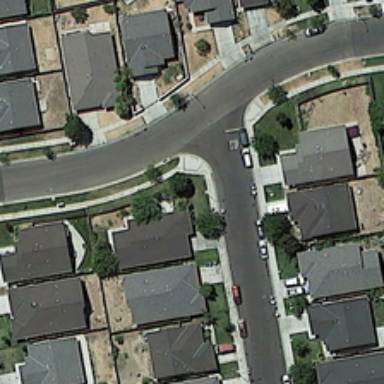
Many buildings and some green trees are in a dense residential area .